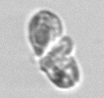
Label: Karenia